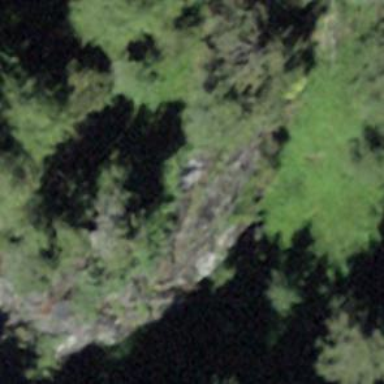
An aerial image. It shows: Natural cliff.